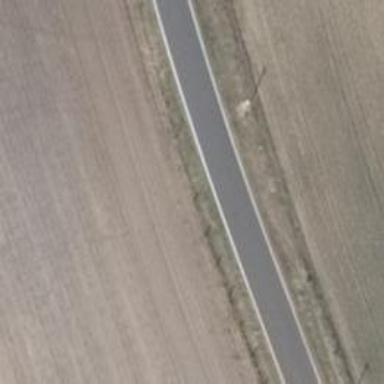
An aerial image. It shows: Tertiary road with asphalt surface.